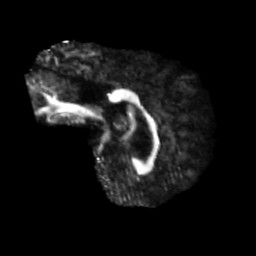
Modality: FA
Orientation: sagittal
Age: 46
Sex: female
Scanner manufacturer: siemens
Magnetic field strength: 3 T
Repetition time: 5.47 s
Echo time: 0.0854 s